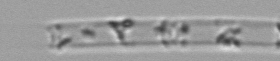
Label: Cerataulina_pelagica